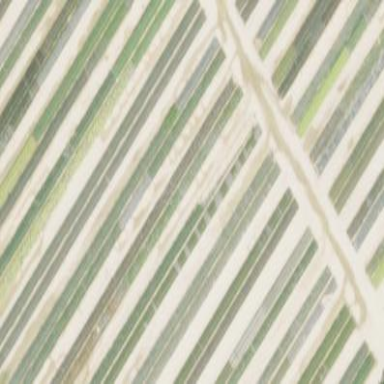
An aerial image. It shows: Greenhouse.